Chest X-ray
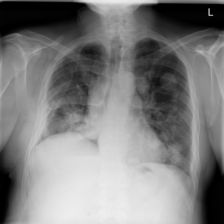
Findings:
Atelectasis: negative
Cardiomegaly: negative
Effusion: negative
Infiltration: negative
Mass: negative
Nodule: negative
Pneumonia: negative
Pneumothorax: positive
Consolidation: negative
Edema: negative
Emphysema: negative
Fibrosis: negative
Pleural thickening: negative
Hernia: negative